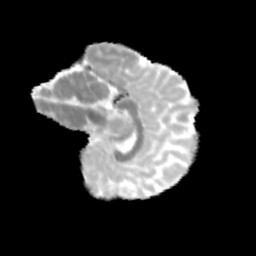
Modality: MD
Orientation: sagittal
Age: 10
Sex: male
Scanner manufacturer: siemens
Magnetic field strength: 3 T
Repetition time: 3.8 s
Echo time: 0.07 s